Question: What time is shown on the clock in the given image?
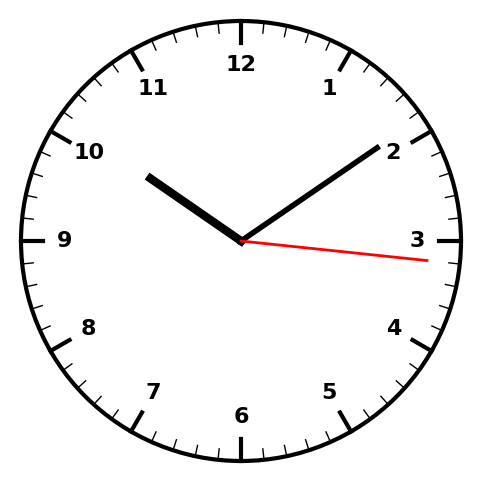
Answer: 10:09:16